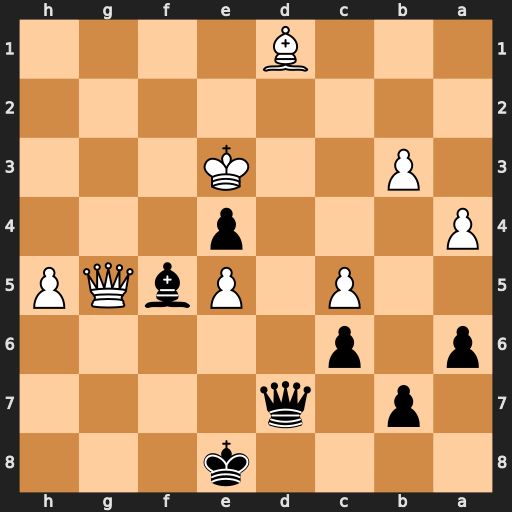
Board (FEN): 4k3/1p1q4/p1p5/2P1PbQP/P3p3/1P2K3/8/3B4
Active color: b
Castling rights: -
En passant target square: -
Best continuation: Qd3+ Kf2 e3+ Qxe3 Qxd1